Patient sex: F
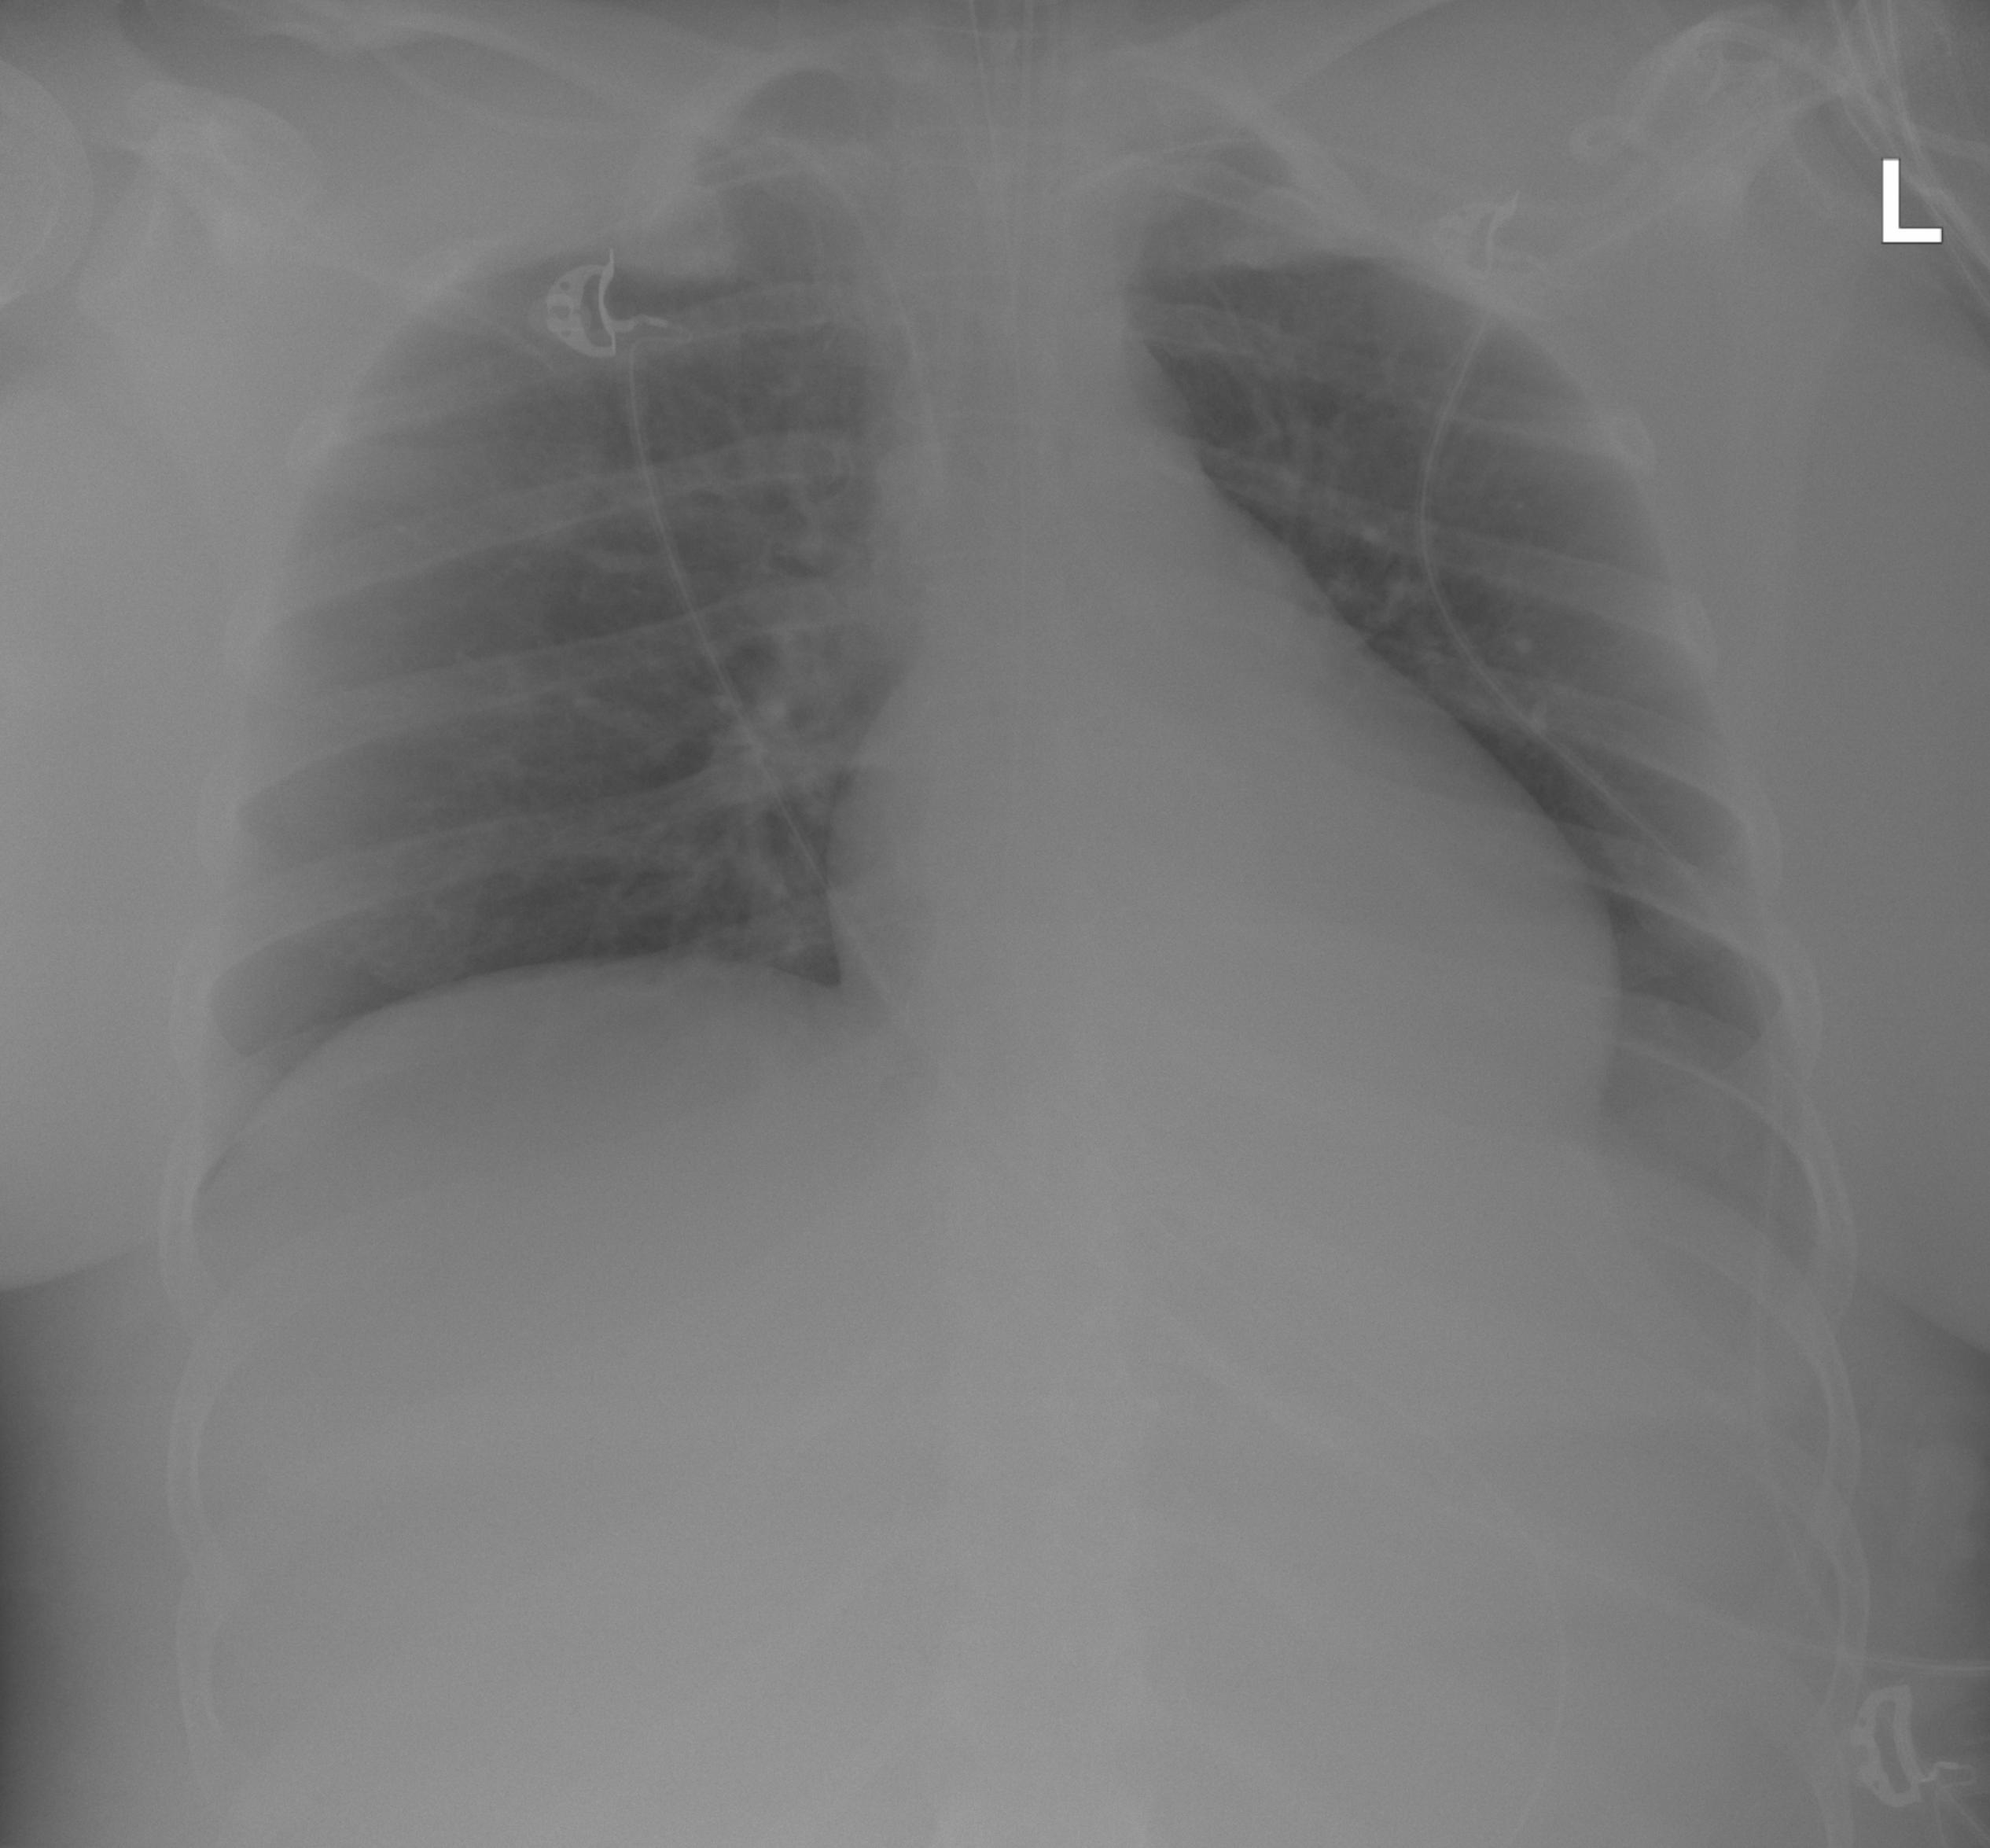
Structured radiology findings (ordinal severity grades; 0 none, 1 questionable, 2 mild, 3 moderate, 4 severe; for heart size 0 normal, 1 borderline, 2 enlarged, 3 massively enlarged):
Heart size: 0
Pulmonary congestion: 0
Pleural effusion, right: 0
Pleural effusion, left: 2
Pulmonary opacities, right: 0
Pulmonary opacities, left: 0
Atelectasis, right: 0
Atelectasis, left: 2